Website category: auto
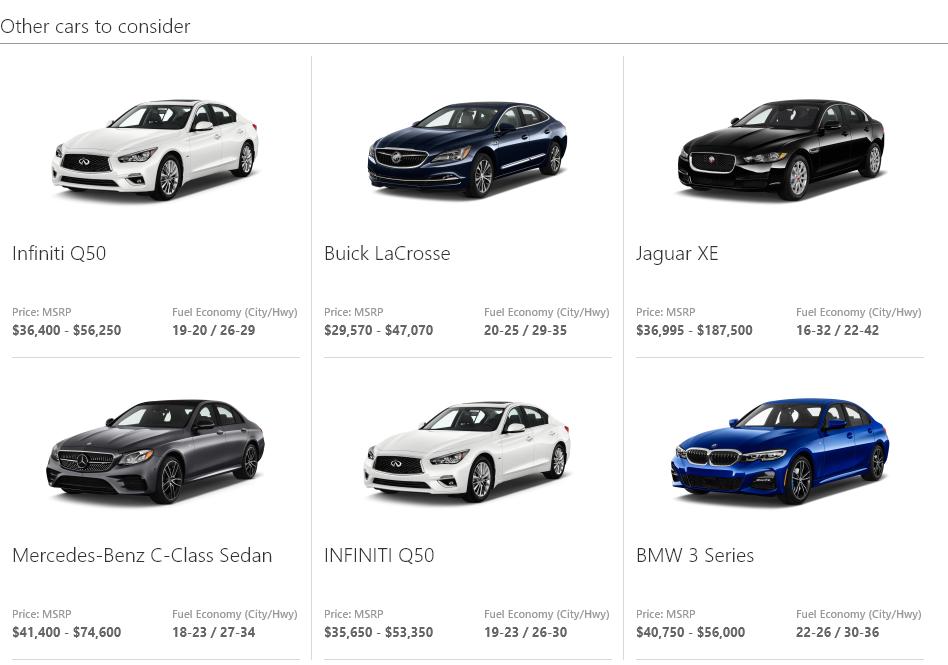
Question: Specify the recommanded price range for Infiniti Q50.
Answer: $36,400 - $56,250

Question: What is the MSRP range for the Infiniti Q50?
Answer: $36,400 - $56,250

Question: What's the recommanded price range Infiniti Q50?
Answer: $36,400 - $56,250

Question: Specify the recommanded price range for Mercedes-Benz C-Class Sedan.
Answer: $41,400 - $74,600

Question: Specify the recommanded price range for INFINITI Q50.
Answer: $35,650 - $53,350

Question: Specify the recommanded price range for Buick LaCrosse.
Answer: $29,570 - $47,070

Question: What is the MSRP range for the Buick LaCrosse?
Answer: $29,570 - $47,070

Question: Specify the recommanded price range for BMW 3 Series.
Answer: $40,750 - $56,000

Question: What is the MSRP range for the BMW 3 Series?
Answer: $40,750 - $56,000

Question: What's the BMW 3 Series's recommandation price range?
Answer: $40,750 - $56,000

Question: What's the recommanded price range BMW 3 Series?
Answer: $40,750 - $56,000

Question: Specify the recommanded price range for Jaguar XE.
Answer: $36,995 - $187,500

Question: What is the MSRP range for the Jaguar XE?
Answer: $36,995 - $187,500

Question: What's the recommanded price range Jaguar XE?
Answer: $36,995 - $187,500

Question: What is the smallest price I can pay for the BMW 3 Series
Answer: $40,750

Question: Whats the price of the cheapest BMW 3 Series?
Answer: $40,750

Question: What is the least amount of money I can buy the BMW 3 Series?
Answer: $40,750

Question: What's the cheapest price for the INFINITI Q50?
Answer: $35,650

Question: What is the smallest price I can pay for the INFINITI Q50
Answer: $35,650

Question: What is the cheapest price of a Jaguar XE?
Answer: $36,995

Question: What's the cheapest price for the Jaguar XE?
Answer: $36,995

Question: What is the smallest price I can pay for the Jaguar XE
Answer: $36,995

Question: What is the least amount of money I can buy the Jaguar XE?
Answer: $36,995

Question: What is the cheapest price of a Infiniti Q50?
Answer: $36,400

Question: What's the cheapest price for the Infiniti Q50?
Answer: $36,400

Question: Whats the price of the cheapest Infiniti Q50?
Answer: $36,400

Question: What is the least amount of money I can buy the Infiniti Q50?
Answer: $36,400

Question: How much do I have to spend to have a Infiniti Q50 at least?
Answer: $36,400

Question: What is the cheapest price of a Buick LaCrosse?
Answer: $29,570

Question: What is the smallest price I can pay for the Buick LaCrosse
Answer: $29,570

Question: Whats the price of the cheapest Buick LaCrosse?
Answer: $29,570

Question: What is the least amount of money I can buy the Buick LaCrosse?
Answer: $29,570

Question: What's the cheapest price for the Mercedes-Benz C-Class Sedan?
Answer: $41,400

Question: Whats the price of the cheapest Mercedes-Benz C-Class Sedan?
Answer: $41,400

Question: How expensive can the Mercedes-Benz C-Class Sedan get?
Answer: $74,600

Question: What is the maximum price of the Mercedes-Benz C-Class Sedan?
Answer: $74,600

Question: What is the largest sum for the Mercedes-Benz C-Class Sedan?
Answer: $74,600

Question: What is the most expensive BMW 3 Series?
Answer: $56,000

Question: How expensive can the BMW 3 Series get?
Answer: $56,000

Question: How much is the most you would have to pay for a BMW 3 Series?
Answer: $56,000

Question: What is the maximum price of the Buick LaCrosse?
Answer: $47,070

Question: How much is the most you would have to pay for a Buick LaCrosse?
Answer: $47,070

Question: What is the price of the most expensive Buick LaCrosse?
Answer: $47,070

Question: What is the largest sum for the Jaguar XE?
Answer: $187,500

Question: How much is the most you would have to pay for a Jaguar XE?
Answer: $187,500

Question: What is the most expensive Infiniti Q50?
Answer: $56,250

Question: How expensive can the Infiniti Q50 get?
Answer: $56,250

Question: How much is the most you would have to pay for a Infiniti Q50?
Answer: $56,250

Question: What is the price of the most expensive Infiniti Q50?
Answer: $56,250

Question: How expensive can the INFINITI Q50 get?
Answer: $53,350

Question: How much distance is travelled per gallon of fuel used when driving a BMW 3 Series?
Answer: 22-26 / 30-36

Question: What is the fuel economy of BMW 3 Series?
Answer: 22-26 / 30-36

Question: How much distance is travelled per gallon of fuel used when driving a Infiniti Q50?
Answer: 19-20 / 26-29

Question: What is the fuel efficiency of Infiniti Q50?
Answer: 19-20 / 26-29

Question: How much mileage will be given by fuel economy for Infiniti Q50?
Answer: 19-20 / 26-29

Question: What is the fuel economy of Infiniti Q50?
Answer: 19-20 / 26-29

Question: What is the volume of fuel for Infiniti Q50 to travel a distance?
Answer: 19-20 / 26-29

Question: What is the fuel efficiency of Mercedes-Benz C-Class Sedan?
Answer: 18-23 / 27-34

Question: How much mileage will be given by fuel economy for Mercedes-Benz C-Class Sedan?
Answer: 18-23 / 27-34

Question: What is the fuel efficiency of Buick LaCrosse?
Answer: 20-25 / 29-35

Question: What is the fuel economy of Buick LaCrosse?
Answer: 20-25 / 29-35

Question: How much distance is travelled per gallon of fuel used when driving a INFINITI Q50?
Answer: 19-23 / 26-30

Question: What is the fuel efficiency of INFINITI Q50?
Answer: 19-23 / 26-30

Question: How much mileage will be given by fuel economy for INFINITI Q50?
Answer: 19-23 / 26-30